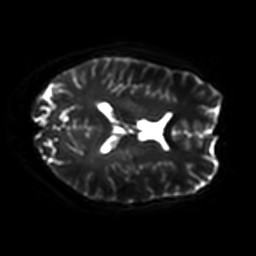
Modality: DWI
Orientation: axial
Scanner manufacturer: philips
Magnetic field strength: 7 T
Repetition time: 9.612 s
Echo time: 0.073 s